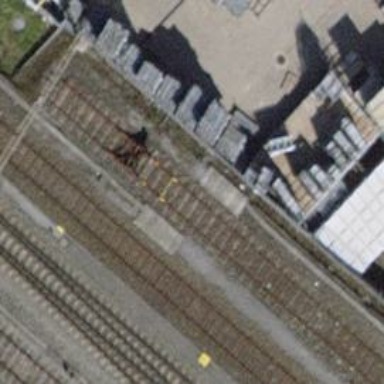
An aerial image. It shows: Railway track with electrified contact lines. This is siding track.